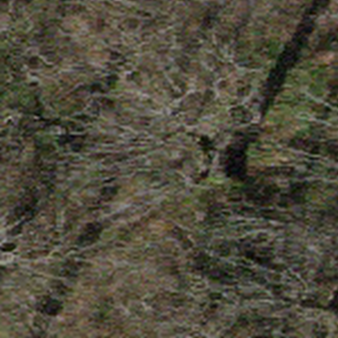
Label: other